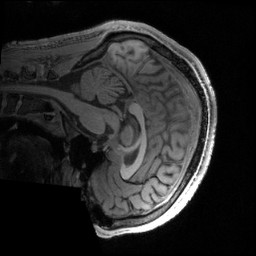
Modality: T1w
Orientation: sagittal
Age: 25
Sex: male
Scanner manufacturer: siemens
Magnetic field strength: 3 T
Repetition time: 2.4 s
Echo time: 0.00231 s